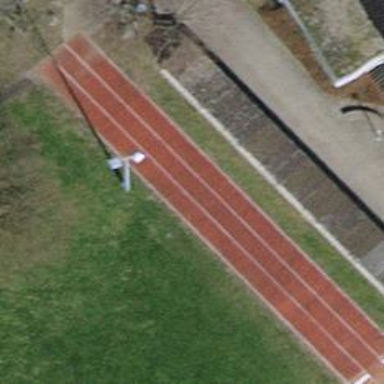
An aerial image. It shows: Athletics track located in leisure land area.